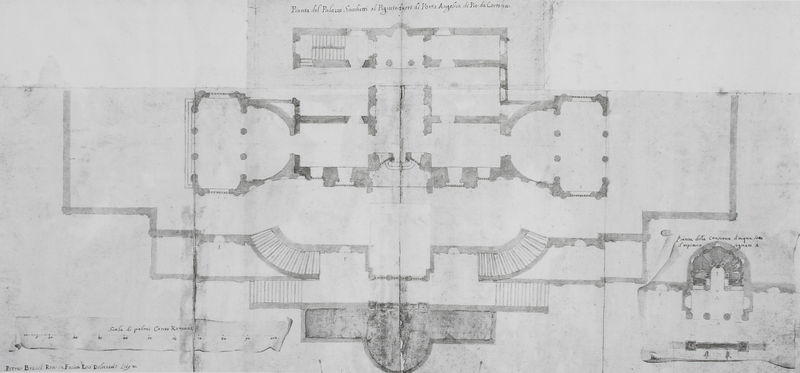
Titel: Grundriss der Villa del Pigneto, Rom
Künstler: Pietro Bracci
Standort: Montreal
Institution: Collection Centre Canadien d'Architecture, Canadian Centre for Architecture
Schlagwörter: flügel, weiß, fenster, grau, pfeiler, raum, schwarz, skizze, säule, säulen, terasse, tür, zeichnung, zimmer, anlage, gebäude, haus, schloss, wand, architektur, rahmen, kirche, garten, schrift, papier, italien, türen, studie, mauer, hof, saal, treppe, treppen, vorsprung, falte, symmetrie, durchgang, stufen, tor, anbau, oben, wände, eingang, erker, escalier, gang, palast, palazzo, draufsicht, mauerwerk, symmetrisch, titel, gross, text, überschrift, quer, flur, räume, entwurf, halbrund, kirchenschiff, maison, risalit, anwesen, mauern, apsis, treppenhaus, plan, tempel, riß, bau, grundriss, massstab, aufriss, architekturzeichnung, zeichung, bauplan, risalite, gänge, seitenflügel, rotunde, erdgeschoss, gebaude, vierung, architecture, croquis, dessin, masstab, nebengebäude, aufgänge, corps de logis, chateau, façade, palais, symétrie, salle, arcitektur, solitude, kor, pavillon, paöast, schwrz weiss, échelle, schéma, wuerformat, particulier